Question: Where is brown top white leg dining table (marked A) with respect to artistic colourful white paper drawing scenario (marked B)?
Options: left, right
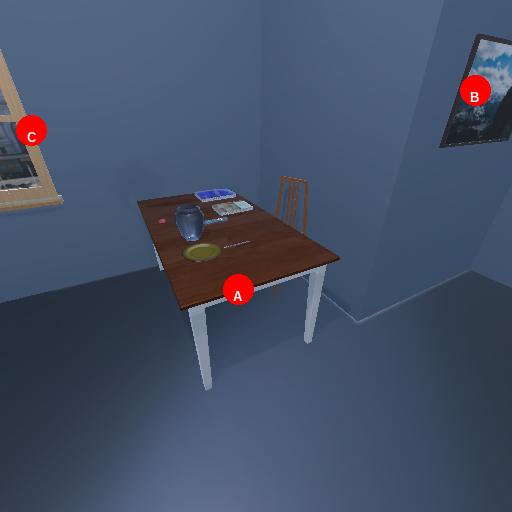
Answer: left